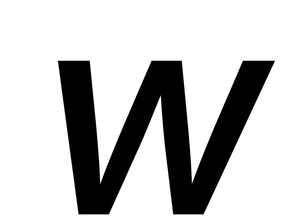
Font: Inter-Italic_Medium_Italic